I will show an image sequence of human cooking. I have annotated the images with numbered circles. Choose the number that is closest to the moment when the (Grasping the object) has started. You are a five-time world champion in this game. Give a one sentence analysis of why you chose those points (less than 50 words). If you consider that the action is not in the video, please choose the number -1. Provide your answer at the end in a json file of this format: {"points": []}
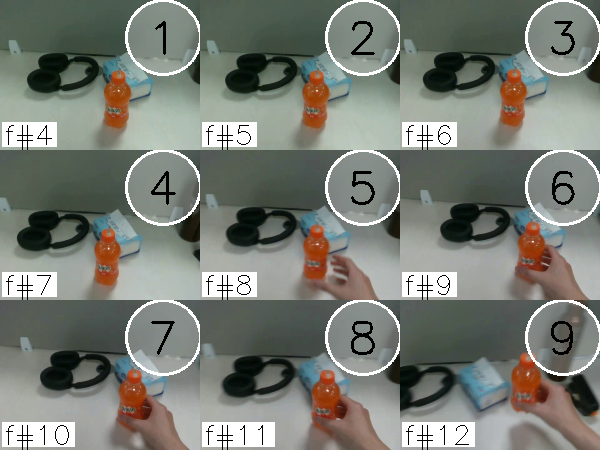
Frame 7 shows the clearest moment of hand-object contact.
{"points": [7]}